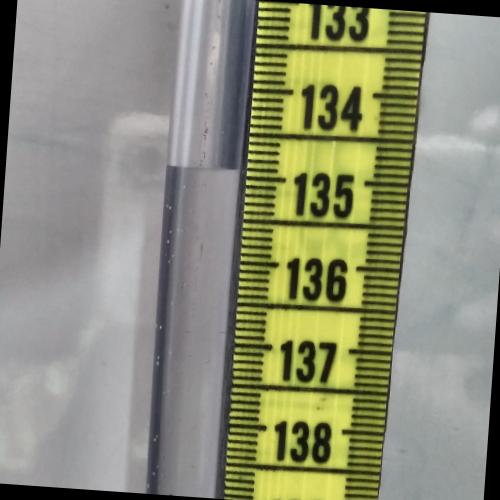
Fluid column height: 134.9 cm